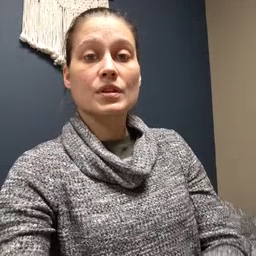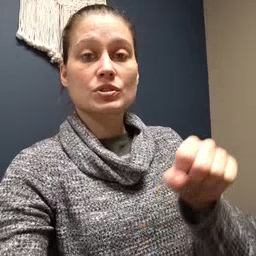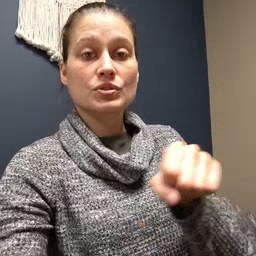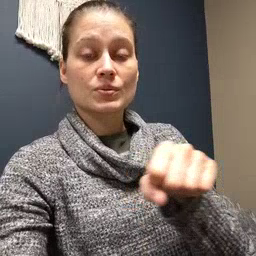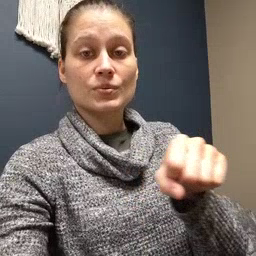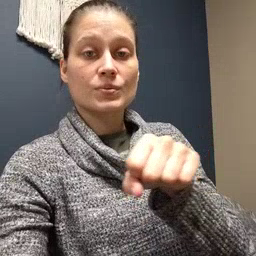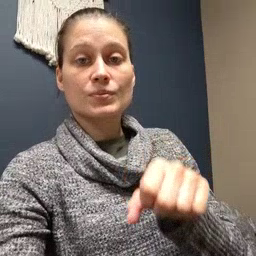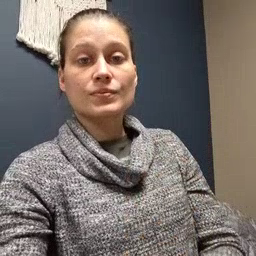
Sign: shoe